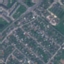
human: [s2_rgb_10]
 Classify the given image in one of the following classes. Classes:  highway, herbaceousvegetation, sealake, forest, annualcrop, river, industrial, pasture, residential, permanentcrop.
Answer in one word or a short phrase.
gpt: Residential